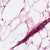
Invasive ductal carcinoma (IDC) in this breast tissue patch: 0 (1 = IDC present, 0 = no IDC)